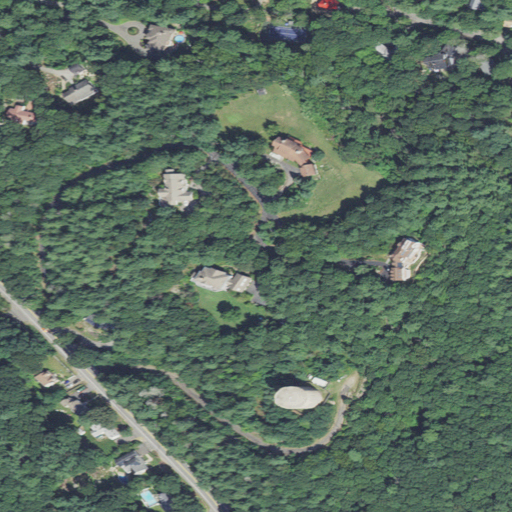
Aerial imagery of mountain in Massachusetts named Moses Hill containing mixed forest, evergreen forest, low intensity development, medium intensity development, open development, deciduous forest, and grassland